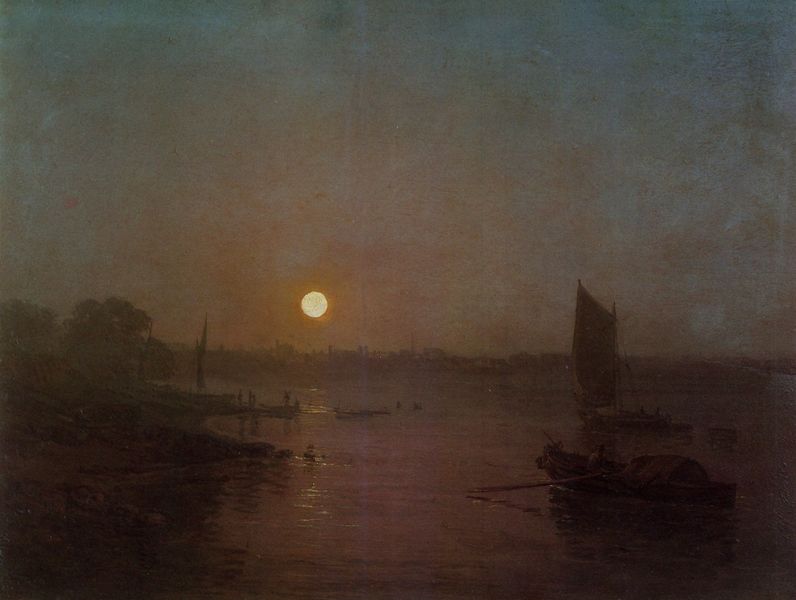
Titel: Mondlicht, eine Studie in Millbank
Künstler: William Turner
Standort: London
Institution: Tate Gallery
Schlagwörter: baum, blau, dunkel, feuer, gemälde, himmel, mann, meer, schatten, wasser, wolken, bäume, fluss, gelb, grün, impressionismus, landschaft, menschen, see, stadt, ufer, abend, braun, hell, licht, nacht, orange, schwarz, weiss, gebäude, haus, rot, malerei, barock, mensch, holland, öl, dämmerung, horizont, häuser, morgen, natur, sonnenaufgang, spiegelung, sonne, dunkelheit, rosa, zart, boot, boote, kahn, ruder, küste, schiff, schiffe, segel, segelboot, segelschiffe, strand, welle, wellen, düster, ort, fischer, segelschiff, abends, dorf, dächer, dunst, lila, nebel, sonnenuntergang, violett, silhouette, hafen, friedrich, romantik, pier, steg, turner, wellengang, duktus, monet, ruderboot, ruderer, rudern, glanz, spiegeln, stimmung, abendrot, silouette, abendstimmung, bucht, glitzern, leuchten, segelboote, segeln, ortschaft, mond, türme, abschied, fischerboot, fischerboote, wasseroberfläche, mondschein, kugel, seefahrt, schein, eiß, weissw, siedlung, begrüßung, caspar david friedrich, abenddämmerung, schimmern, fische, vollmond, grell, schiffs, sonneuntergang, mehr, spieglung, ideallandschaft, mondaufgang, mondnacht, plane, caspar, blake, hi,,el, abend sonne, aufwachen, chiffe, farbenskala, lorraine, schillern, spät, nächtlich, funkeln, trübheit, abdnsonne, sionlandschaft, anemdstimmung, reflee